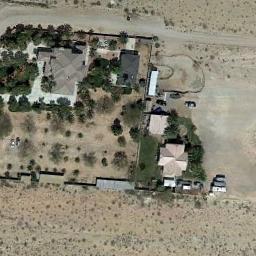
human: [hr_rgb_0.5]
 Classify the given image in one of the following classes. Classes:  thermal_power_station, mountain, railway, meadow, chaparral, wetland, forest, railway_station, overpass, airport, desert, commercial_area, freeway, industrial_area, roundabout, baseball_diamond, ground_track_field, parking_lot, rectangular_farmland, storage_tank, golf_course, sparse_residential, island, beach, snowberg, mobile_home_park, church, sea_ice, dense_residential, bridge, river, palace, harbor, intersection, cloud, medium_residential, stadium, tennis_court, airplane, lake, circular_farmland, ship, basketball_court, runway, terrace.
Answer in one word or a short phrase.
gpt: sparse_residential